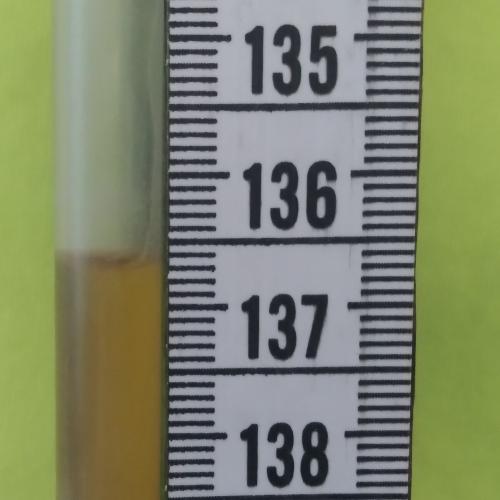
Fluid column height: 136.7 cm